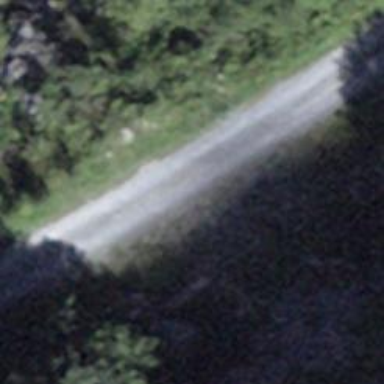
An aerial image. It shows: Passing place on the road.